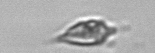
Label: Oxytoxum